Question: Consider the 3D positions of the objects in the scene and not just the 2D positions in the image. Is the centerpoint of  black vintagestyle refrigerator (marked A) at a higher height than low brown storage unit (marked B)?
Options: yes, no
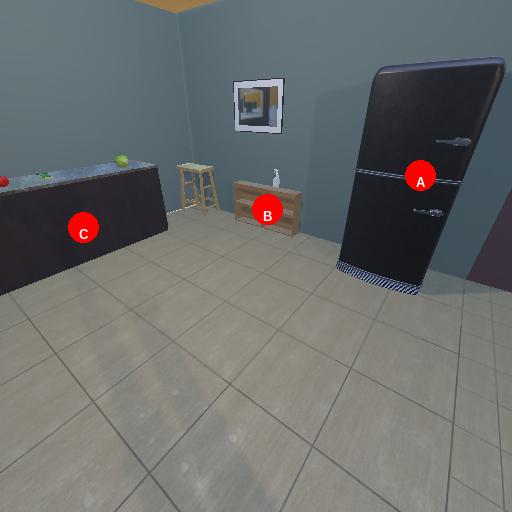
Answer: yes